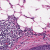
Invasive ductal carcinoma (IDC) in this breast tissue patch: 0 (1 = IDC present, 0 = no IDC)